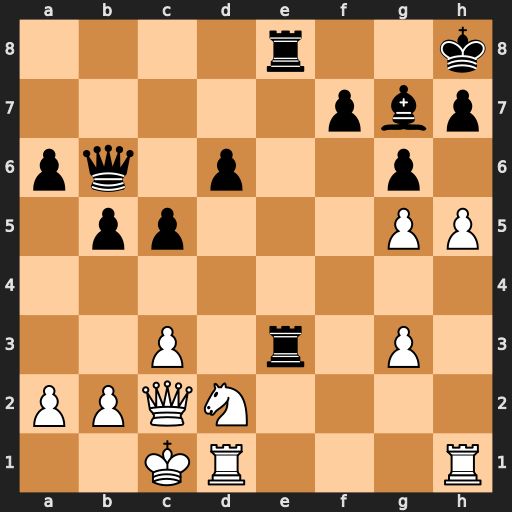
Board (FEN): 4r2k/5pbp/pq1p2p1/1pp3PP/8/2P1r1P1/PPQN4/2KR3R
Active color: w
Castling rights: -
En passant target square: -
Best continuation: hxg6 fxg6 Qxg6